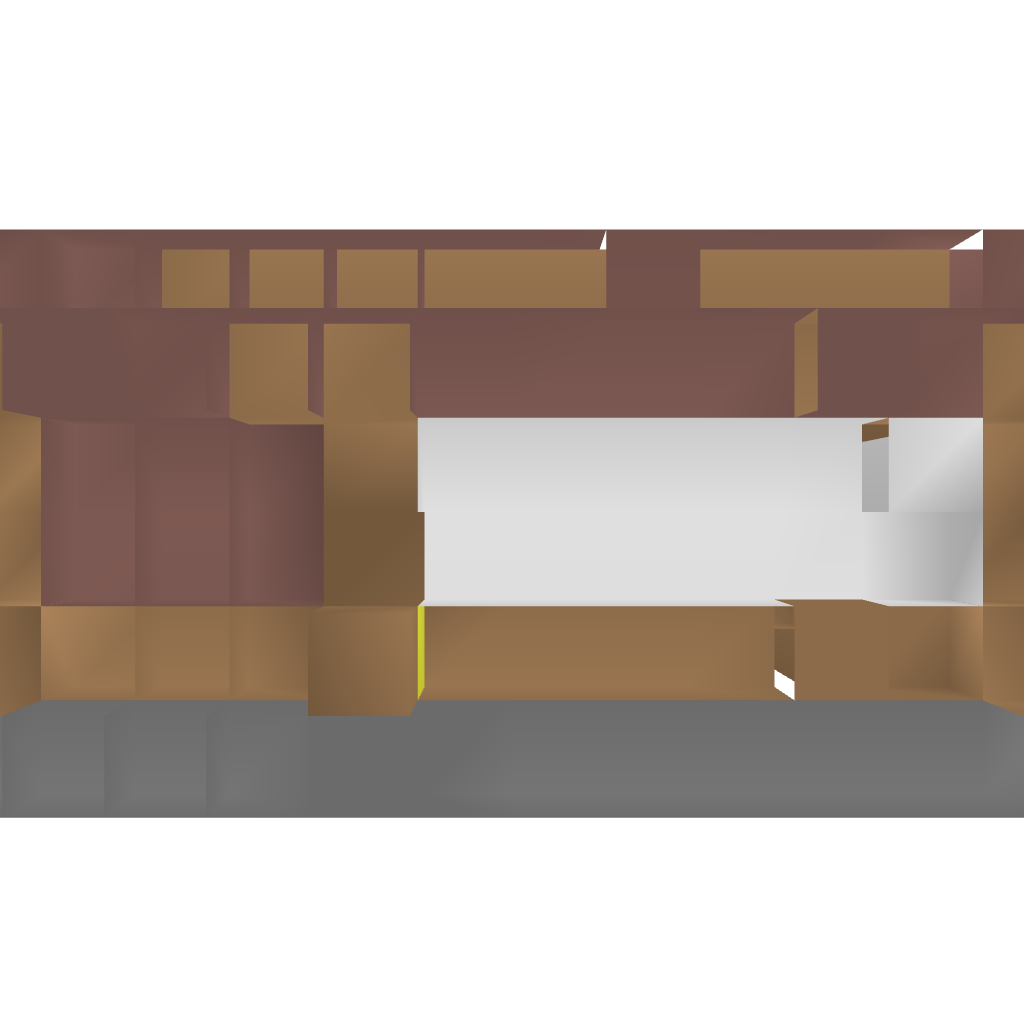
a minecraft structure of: medieval bank bad low quality